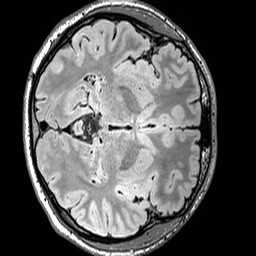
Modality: FLAIR
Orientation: axial
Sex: male
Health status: ill
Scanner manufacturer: siemens
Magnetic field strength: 3 T
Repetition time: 5 s
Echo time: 0.388 s